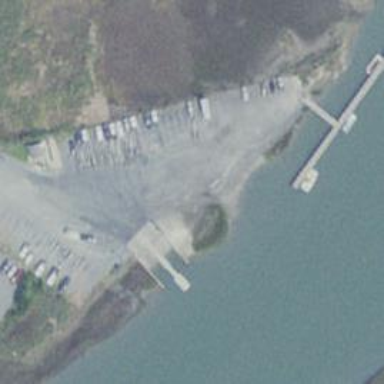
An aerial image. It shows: Slipway on service road for leisure land activities.